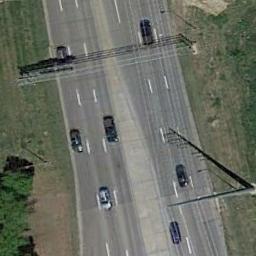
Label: freeway